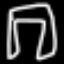
Label: pants